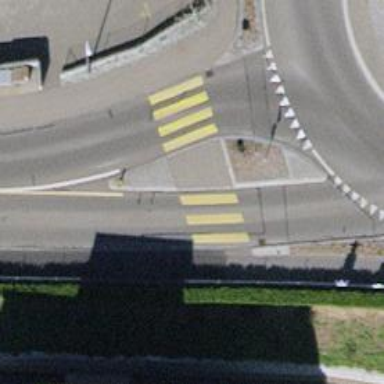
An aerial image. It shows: Uncontrolled zebra crossing with pedestrian island.